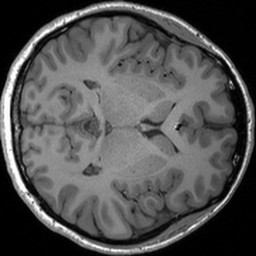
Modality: T1w
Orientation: axial
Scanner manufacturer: siemens
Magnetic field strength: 3 T
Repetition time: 1.54 s
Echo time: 0.00234 s